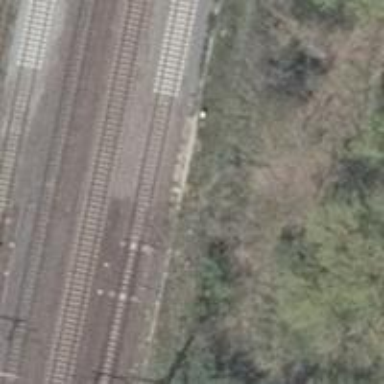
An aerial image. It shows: Railway switch with the turnout side on the right.